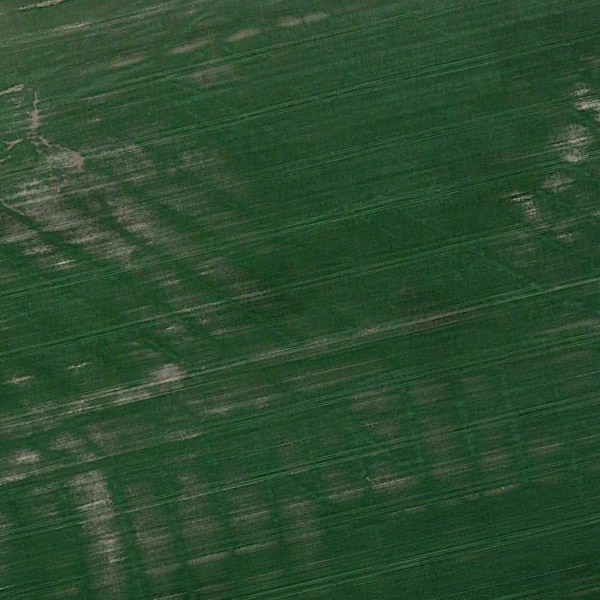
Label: Meadow